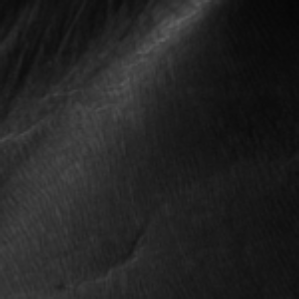
Label: frost